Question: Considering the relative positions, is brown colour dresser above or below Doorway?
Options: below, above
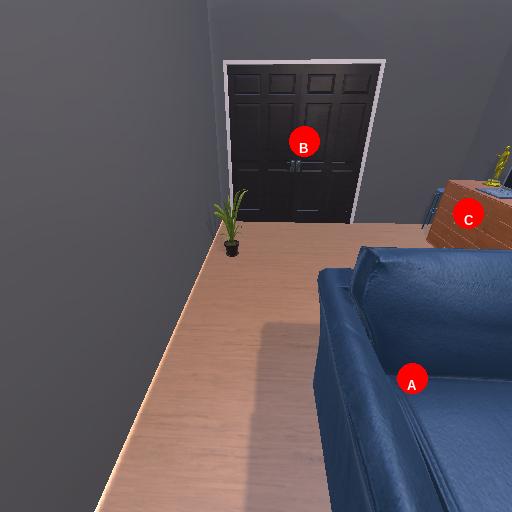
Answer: below